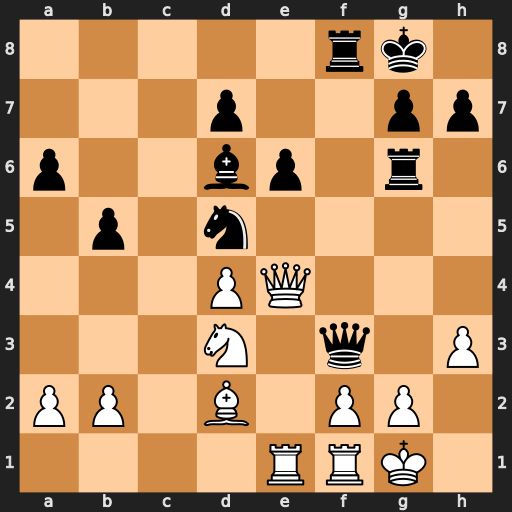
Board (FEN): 5rk1/3p2pp/p2bp1r1/1p1n4/3PQ3/3N1q1P/PP1B1PP1/4RRK1
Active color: w
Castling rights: -
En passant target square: -
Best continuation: Qxg6 hxg6 gxf3